Question: I use gstat to predict a binomial data, but the predicted values go above 1 and below 0. Does anyone know how I can deal with this issue? Thanks.
'''
data(meuse)
data(meuse.grid)
coordinates(meuse) <- ~x+y
coordinates(meuse.grid) <- ~x+y
gridded(meuse.grid) <- TRUE
#glm model
glm.lime <- glm(lime~dist+ffreq, meuse, family=binomial(link="logit"))
summary(glm.lime)
#variogram of residuals
var <- variogram(lime~dist+ffreq, data=meuse)
fit.var <- fit.variogram(var, vgm(nugget=0.9, "Sph", range=sqrt(diff(meuse@bbox\[1,\])^2 + diff(meuse@bbox\[2,\])^2)/4, psill=var(glm.lime$residuals)))
plot(var, fit.var, plot.nu=T)
#universal kriging
kri <- krige(lime~dist+ffreq, meuse, meuse.grid, fit.var)
spplot(kri[1])
'''

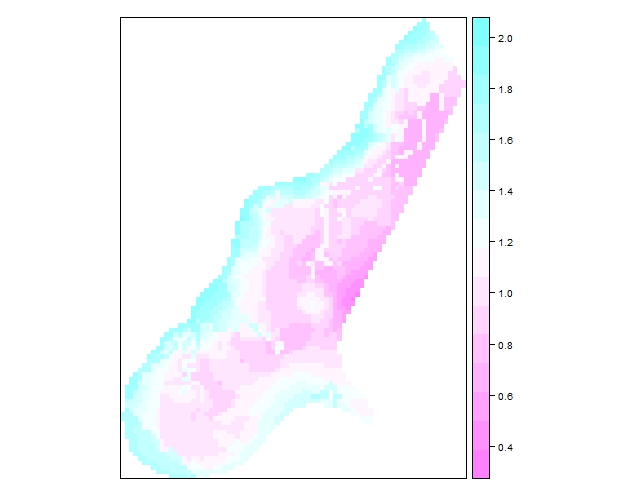
Answer: In general, with this kind of regression kriging approach there is no guarantee that the model will be valid as the calculation of the trend and the residuals is separated. A few notes on your code. Notice that you use 'variogram' to calculate the residual variogram, but 'variogram' uses a normal linear model to calculate the trend and thus also the residuals. You need to determine your residuals from your 'glm', and then calculate a residual variogram based on that.
You could do this manually, or have a look at the 'fit.gstatModel' function from the 'GSIF' package. You could also have a look at <URL> on R-sig-geo might also be interesting:
> Taking residuas from a GLM is rather different from using indicator
variables. Also there may be even some differences depending on which
kind of GLM residuals you take. Run a GLM and exploring the residuals
e.g. via variograms, is something I consider a routine practice, but
it does not aways tell you the whole story. Fitting a GLGM
(generealised linear geostatitical model) can be more conclusive since
you can do infereces on the model parameters and access the relevance
of the spatial term more objectively. This was the original motivation
for geoRglm doing all the modelling at once and not by two steps such
as fitting a model without correlation and then modelling residuals.
This came with the extra burden of calibrating the MCMC algorithms.
Later spBayes came to scene and indeed looks promissing proposing a
more general framework whereas geoRglm is rather specific to
univariate binomial and poison models.As Roger says there is scope to play around with other alternatives
like the GLMM or maybe MCMCpack, but this is certainly not ready
"out-of-the-box" and code will need to be adapted for spatial
purposes.